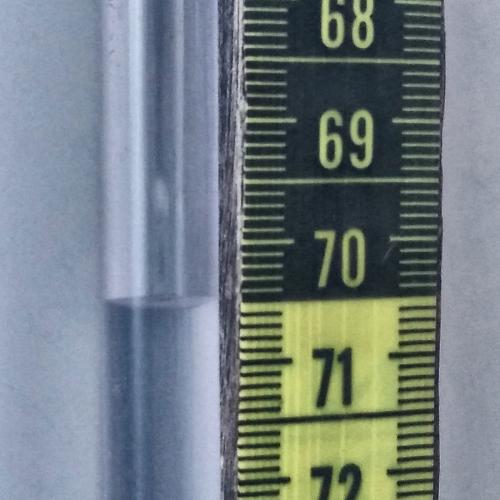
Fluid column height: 70.5 cm